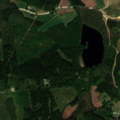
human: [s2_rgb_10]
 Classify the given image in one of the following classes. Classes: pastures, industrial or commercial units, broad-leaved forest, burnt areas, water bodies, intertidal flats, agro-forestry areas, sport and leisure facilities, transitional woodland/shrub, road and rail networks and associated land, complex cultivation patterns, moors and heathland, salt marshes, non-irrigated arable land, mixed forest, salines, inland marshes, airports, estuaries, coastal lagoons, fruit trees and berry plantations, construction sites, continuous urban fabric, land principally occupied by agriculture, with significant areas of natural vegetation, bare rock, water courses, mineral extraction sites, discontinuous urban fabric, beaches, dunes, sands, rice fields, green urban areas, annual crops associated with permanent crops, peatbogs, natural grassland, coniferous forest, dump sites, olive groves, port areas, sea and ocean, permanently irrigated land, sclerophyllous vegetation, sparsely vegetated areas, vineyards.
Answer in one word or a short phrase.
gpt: coniferous forest, mixed forest, transitional woodland/shrub